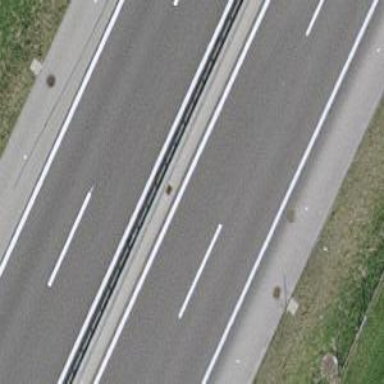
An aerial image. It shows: View of motorway.